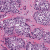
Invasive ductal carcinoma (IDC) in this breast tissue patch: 1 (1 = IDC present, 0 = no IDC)